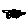
Label: car